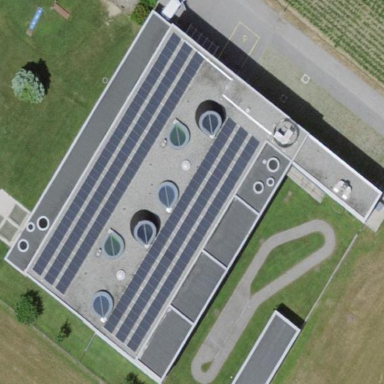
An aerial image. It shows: Kindergarten building.